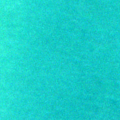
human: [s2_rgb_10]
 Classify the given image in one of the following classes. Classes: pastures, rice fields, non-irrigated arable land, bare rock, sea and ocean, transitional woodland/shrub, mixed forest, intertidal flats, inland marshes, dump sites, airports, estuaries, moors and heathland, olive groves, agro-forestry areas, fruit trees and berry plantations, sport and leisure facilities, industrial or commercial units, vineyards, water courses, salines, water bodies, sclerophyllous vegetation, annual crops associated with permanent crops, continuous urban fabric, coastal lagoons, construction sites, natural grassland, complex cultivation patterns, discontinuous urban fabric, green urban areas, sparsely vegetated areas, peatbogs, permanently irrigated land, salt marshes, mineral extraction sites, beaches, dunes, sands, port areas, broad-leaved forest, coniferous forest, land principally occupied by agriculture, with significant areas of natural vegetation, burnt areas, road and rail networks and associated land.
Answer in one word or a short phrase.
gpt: sea and ocean